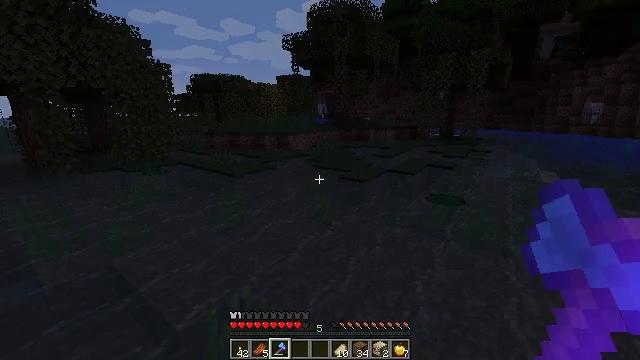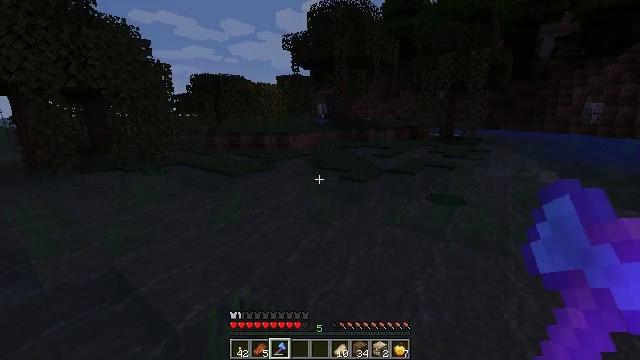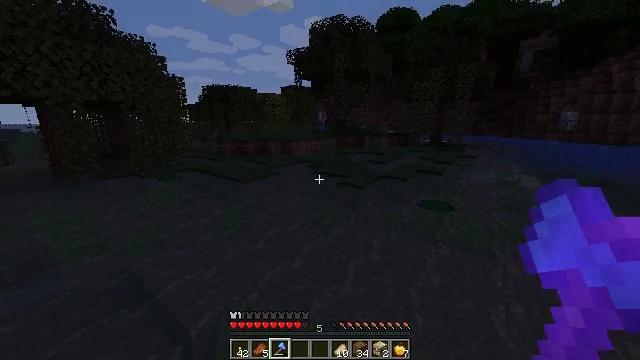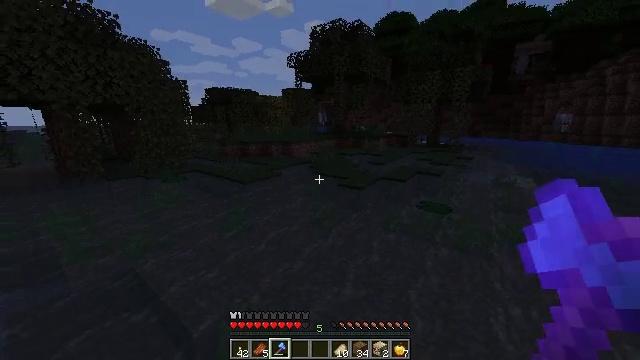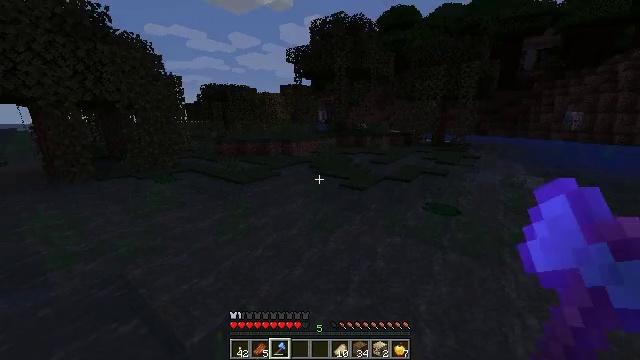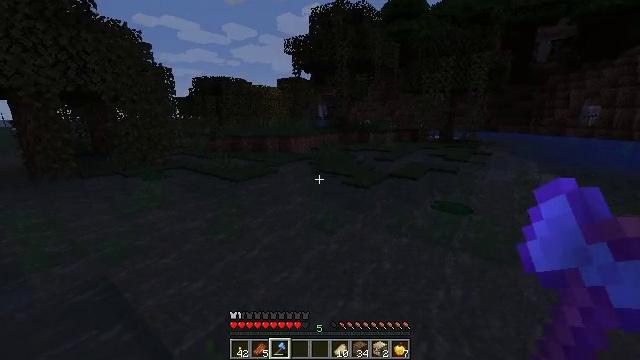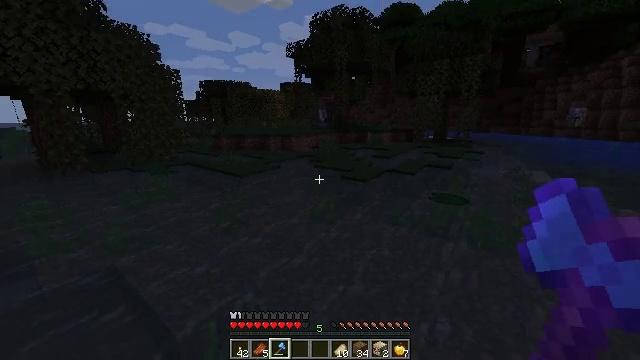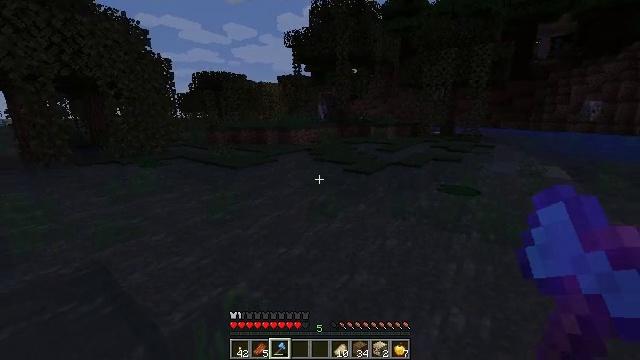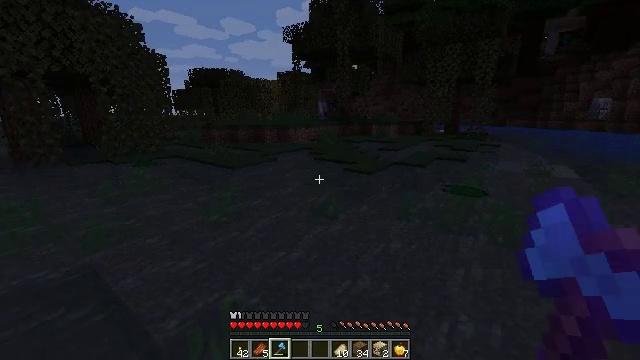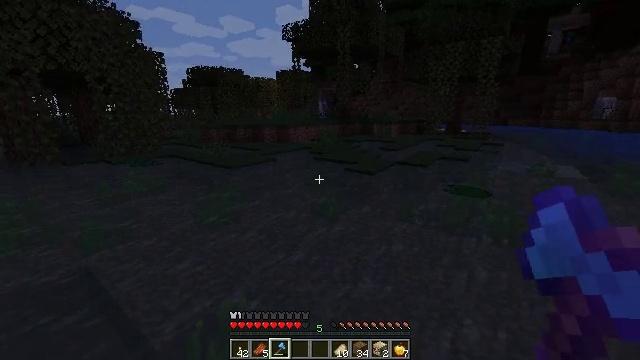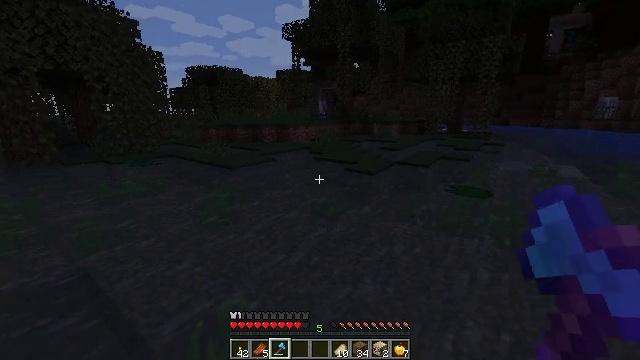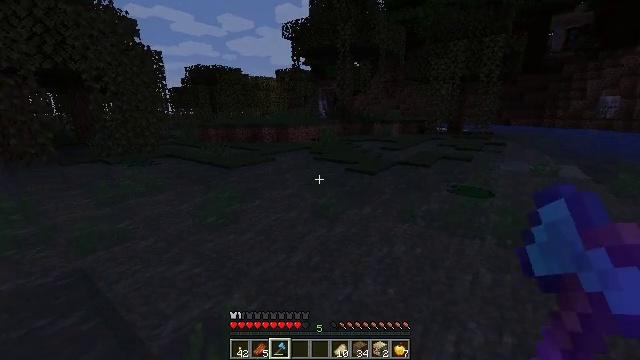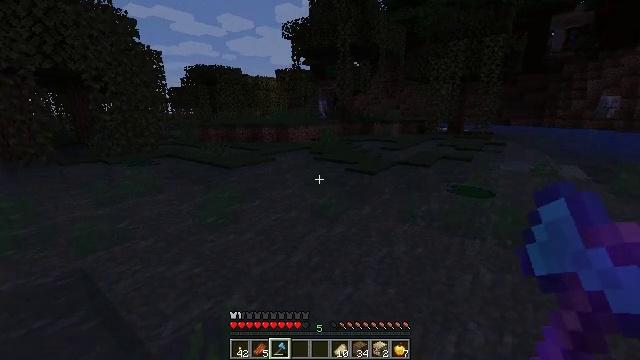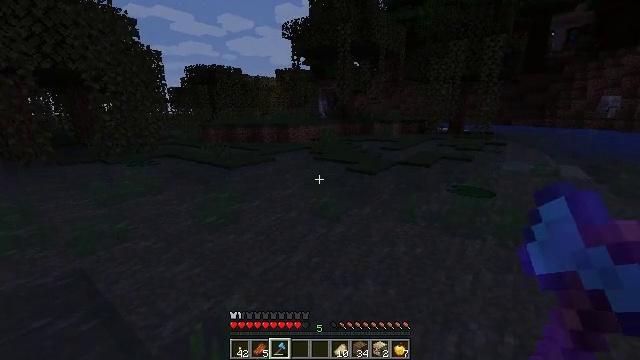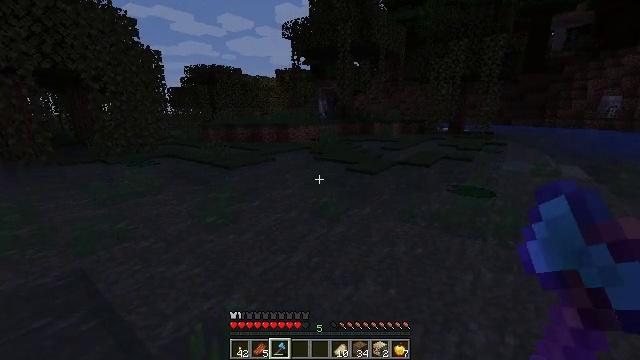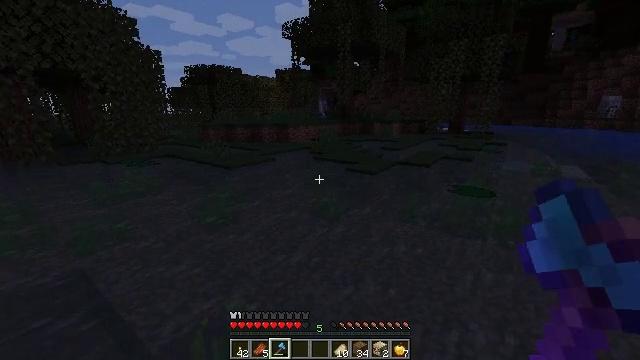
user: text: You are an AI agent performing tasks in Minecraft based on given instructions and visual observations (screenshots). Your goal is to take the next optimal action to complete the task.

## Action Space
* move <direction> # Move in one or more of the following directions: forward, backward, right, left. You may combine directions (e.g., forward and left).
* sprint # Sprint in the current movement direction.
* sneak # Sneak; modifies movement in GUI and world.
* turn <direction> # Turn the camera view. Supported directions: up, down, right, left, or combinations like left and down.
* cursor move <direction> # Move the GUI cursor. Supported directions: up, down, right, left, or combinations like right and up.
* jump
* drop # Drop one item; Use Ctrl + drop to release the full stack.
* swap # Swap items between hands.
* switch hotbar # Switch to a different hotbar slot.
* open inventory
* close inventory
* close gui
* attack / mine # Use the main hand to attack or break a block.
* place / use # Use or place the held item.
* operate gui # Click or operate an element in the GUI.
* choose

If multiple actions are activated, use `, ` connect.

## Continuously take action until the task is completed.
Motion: motion action
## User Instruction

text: Gather lily pads while exploring.
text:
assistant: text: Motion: move forward, sprint, jump
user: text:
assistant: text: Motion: move forward, sprint, turn left and up, jump
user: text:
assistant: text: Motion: no_op
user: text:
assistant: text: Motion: no_op
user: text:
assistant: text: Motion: no_op
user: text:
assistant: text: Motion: no_op
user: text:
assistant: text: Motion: no_op
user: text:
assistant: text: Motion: no_op
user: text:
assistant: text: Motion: no_op
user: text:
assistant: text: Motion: no_op
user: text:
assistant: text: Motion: no_op
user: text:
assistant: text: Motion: no_op
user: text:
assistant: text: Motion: no_op
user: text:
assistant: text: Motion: no_op
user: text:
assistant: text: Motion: no_op
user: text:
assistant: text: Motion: no_op
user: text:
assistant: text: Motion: no_op
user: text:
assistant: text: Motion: attack / mine
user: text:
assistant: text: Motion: attack / mine
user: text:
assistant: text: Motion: no_op
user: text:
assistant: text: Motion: no_op
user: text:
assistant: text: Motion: turn up
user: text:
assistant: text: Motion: turn left and up
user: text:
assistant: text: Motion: turn left and up
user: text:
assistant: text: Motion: turn up
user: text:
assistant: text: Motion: no_op
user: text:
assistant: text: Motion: turn left
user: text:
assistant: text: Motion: turn left and down
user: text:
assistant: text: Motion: move forward, turn left and down
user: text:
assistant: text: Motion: move forward